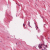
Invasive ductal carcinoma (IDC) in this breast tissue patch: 0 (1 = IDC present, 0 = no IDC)